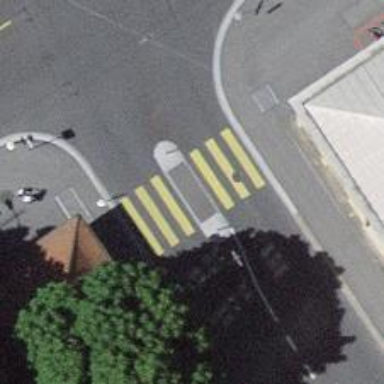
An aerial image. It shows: Uncontrolled crossing with pedestrian island.